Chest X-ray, PA view. Patient: 69 years old, sex M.
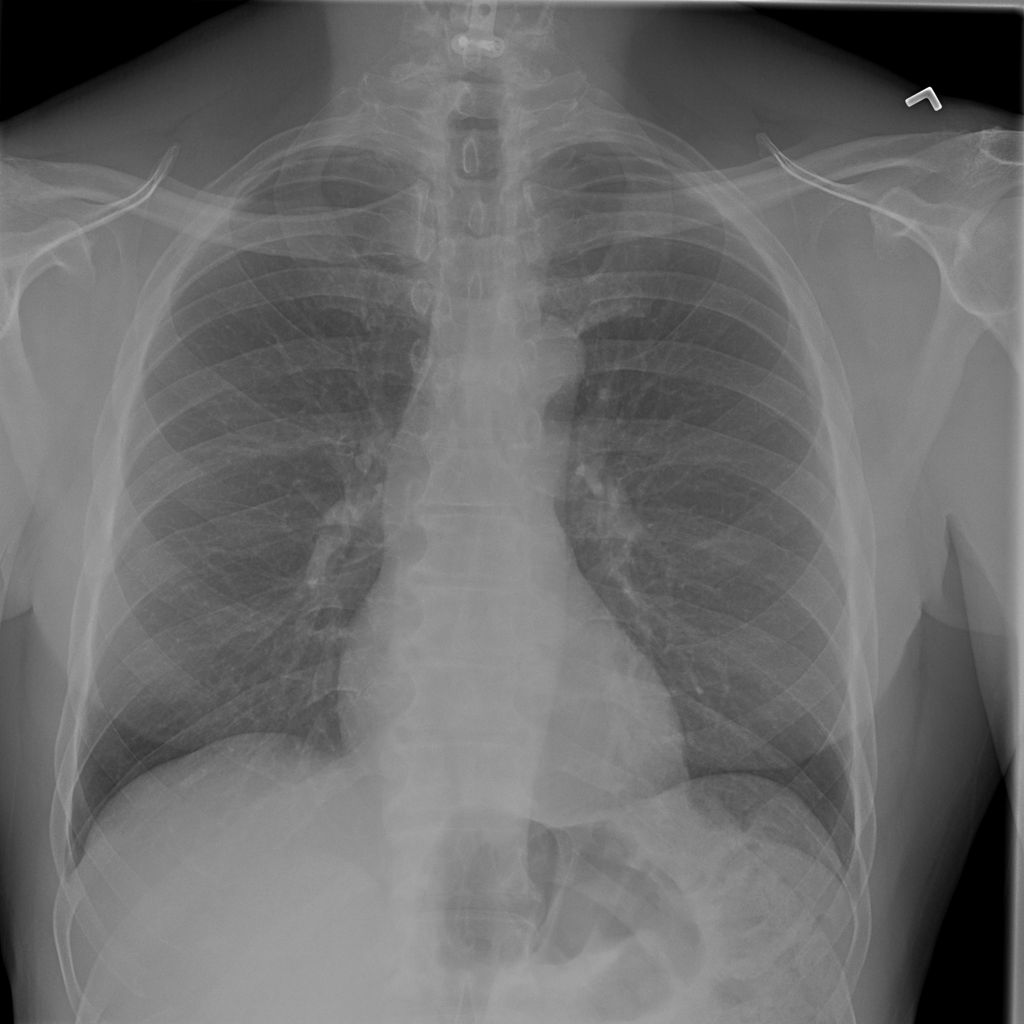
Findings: No Finding